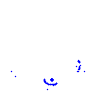
Particle: kaon